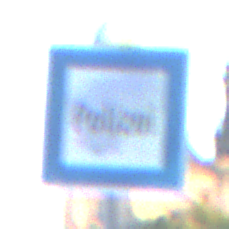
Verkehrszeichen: Polizei
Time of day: SunriseSunset
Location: Outdoor (Urban)
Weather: Clear
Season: NotSpecified
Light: Natural